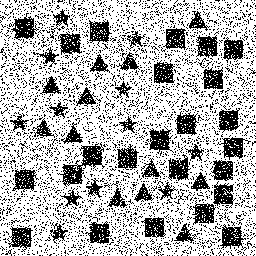
Squares: 24
Triangles: 12
Stars: 12
Total shapes: 48